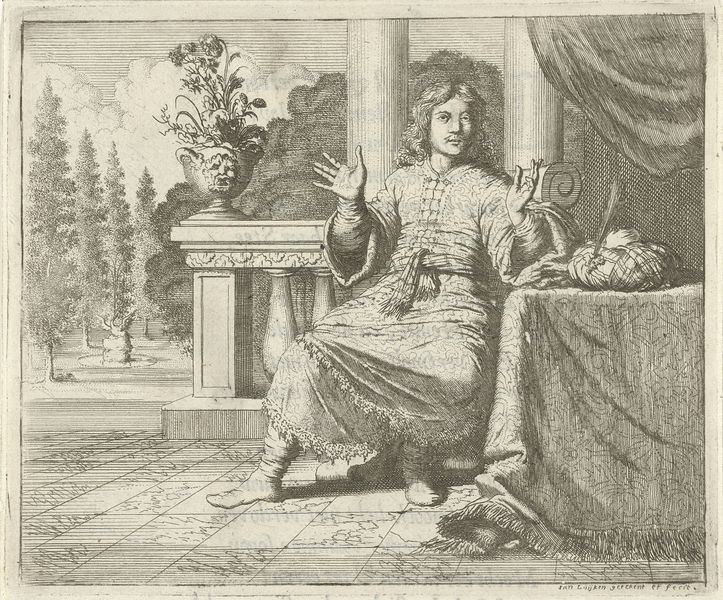
Titel: Jozef zittend aan een tafel waarop zijn tulband ligt
Künstler: Jan Luyken
Standort: Amsterdam
Institution: Rijksmuseum
Schlagwörter: baum, feder, hand, mann, bäume, landschaft, blumen, finger, hut, kleid, säule, säulen, tisch, zeichnung, blüten, park, tuch, kleidung, hände, porträt, tischdecke, tischtuch, vorhang, fransen, decke, garten, vase, balkon, kübel, terrasse, fussboden, fuss, orient, balustrade, gestik, baldachin, kupferstich, turban, baume, kaftan, gestikulieren, pflanzschale